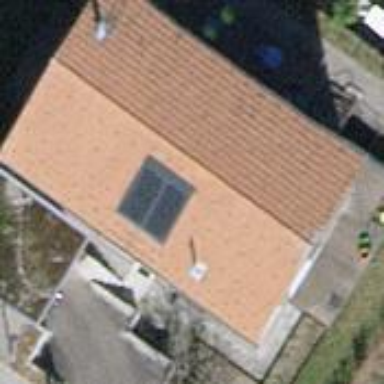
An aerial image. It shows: Building with tiled roof.